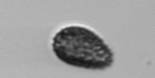
Label: Pseudochattonella_farcimen